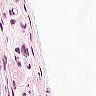
Metastatic tissue present: no